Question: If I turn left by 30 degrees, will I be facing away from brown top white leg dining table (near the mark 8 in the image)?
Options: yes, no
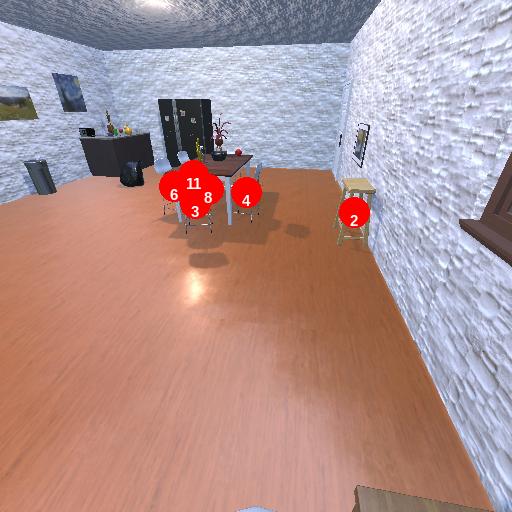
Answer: yes